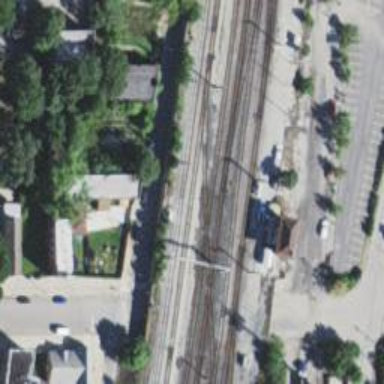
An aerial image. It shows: Railway crossing.